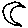
Label: moon